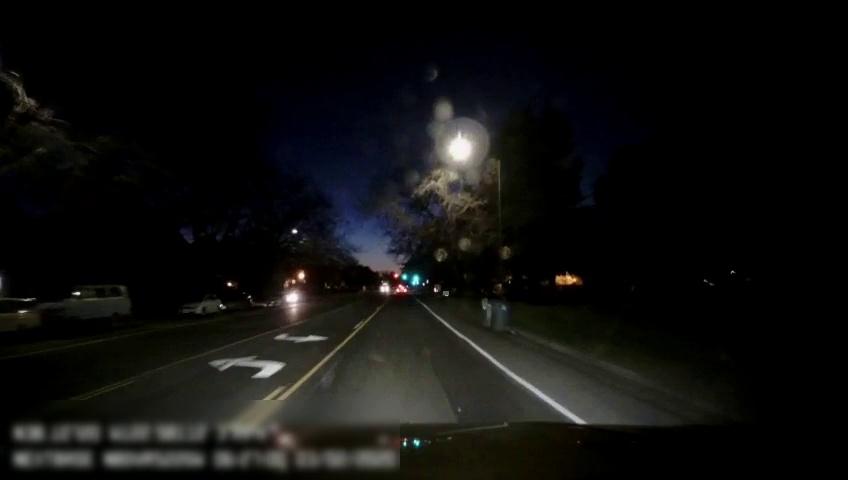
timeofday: Night
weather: Cloudy
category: Drivable Space
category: Vehicles | SUV
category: Vehicles | Van
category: Vehicles | Car
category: Vehicles | Car
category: Lanes | Current Lane
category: Lanes | Opposite Lane
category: Lanes | Current Lane